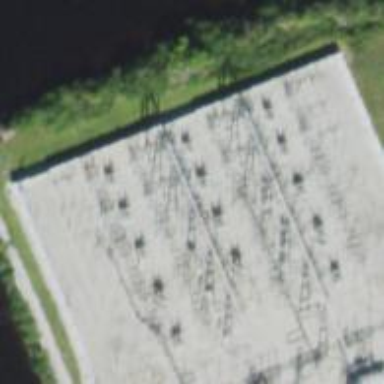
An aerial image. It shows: Power tower.